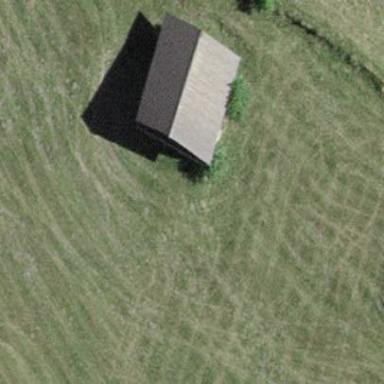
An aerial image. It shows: Barn.